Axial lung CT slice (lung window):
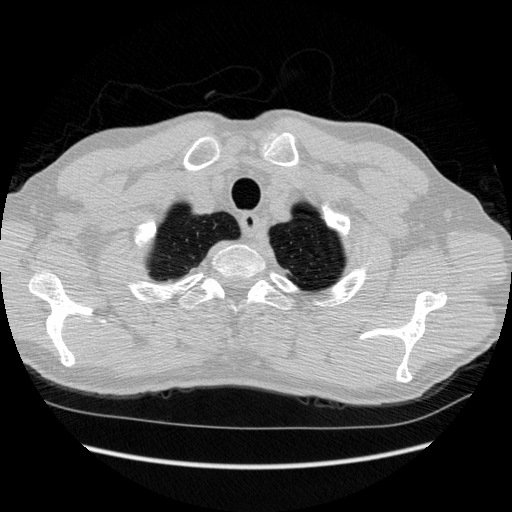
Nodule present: no